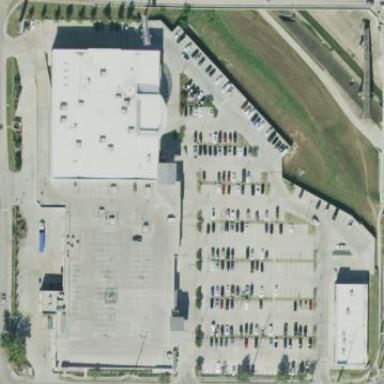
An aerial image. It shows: Retail area.